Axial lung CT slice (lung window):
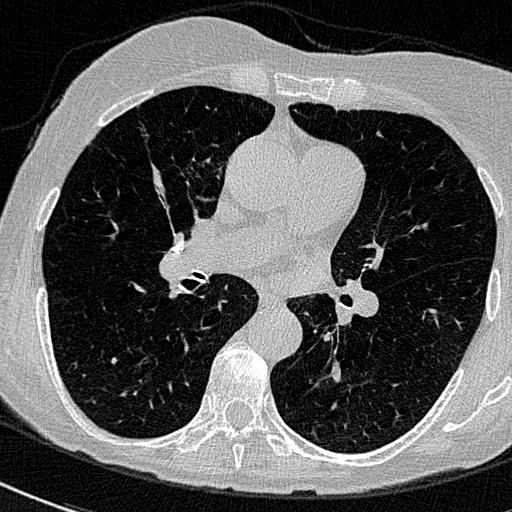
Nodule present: no